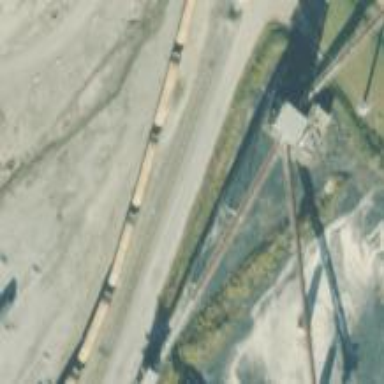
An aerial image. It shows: Abandoned railway yard.